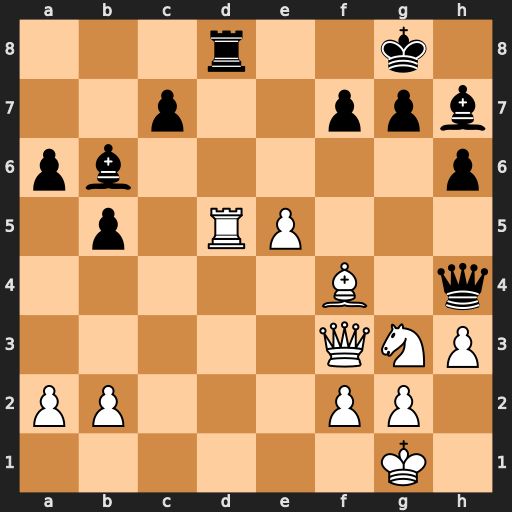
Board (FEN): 3r2k1/2p2ppb/pb5p/1p1RP3/5B1q/5QNP/PP3PP1/6K1
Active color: w
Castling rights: -
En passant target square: -
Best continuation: Qg4 Qe7 Bxh6